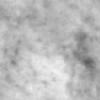
Label: no_change